Aerial crown-view tile of a tropical tree (Barro Colorado Island, Panama), acquired 20250616:
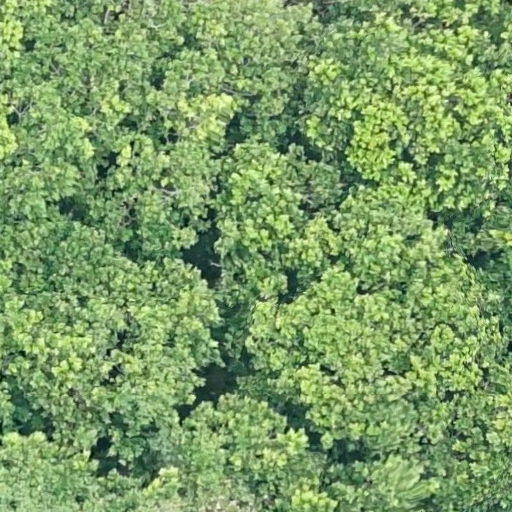
Species: Anacardium excelsum
GBIF accepted scientific name: Anacardium excelsum
Crown area: 831.358 m²